Question: Plotting a Python function in Gnuplot is not straightforward although there
are some solutions. For example, one could either cast its values into an array or
manually translate its expression into Gnuplot's syntax. Here is an
example that uses the module <URL> as an interface:
'''
#!/usr/bin/env python
import Gnuplot
import numpy as np
## define function ##
func = lambda x, x0, y0, w: y0 * np.exp( -4*np.log(2) * ( (x-x0) / w )**2 )
# also works with a regular function:
# def func(x, x0, y0, w):
# return y0 * np.exp( -4*np.log(2) * ( (x-x0) / w )**2 )
popt = (10.1, 5, 2)
## linspace ##
x = np.linspace(0, 20, num=1000) # (x min, x max, number of points)
y = func(x, *popt)
func_linspace = Gnuplot.Data(x, y, with_='lines', title='linspace')
## expression "translation" (lambda only) ##
func_translation = Gnuplot.Func(
'{y0} * exp( -4*log(2) * ( (x-{x0}) / {w} )**2 )'.format(
x0=popt[0],
y0=popt[1],
w=popt[2],
),
title='expression translation')
## plot ##
g = Gnuplot.Gnuplot()
g.plot(func_linspace, func_translation)
'''
The first method works fine with a decent number of points but fails when
zooming-in too much or changing the window out of the array's limits, while the
second one works at any zoom level. To illustrate this point, let's zoom-in the
output of the previous script:

For this reason, it would be interesting to find a way to plot Python functions
(lambda or regular functions) as . I can think of two
solution: automatically translating the expression (works only for "simple"
lambda functions"), or having Gnuplot directly use the Python function.
## First solution: expression translation (simple lambda functions only)
This method would not only be tricky to automate, it would also be impossible
to implement with elaborate functions. However we could still use this method
for simple lambda functions. To sketch the behaviour of an implementation:
'''
>>> def lambda_to_gnuplot(func, popt):
... # determine if translation is possible
... # extract function expression and replace parameters with values
... return func_expression # str
>>> lambda_to_gnuplot(
... lambda x, x0, y0, w: y0 * np.exp( -4*np.log(2) * ( (x-x0) / w )**2),
... (10.1, 5, 2))
'5 * exp( -4*log(2) * ( (x-10.1) / 2 )**2 )'
'''
'lambda_to_gnuplot'
## Second solution: directly passing the Python function to Gnuplot
The "perfect" solution would be having Gnuplot use the Python function. In my
most daring dreams, it is something like:
'''
>>> def func(x, x0, y0, w):
... if x < x0:
... return 0
... else:
... return y0 * np.exp( -4*np.log(2) * ( (x-x0) / w )**2)
>>> func_direct = Gnuplot.PyFunction(lambda x: func(x, 10.1, 5, 2))
>>> g.plot(func_direct)
'''
This is the easiest solution to use, but its implementation would be very
tough, if not impossible. The answer may of course bypass 'Gnuplot.py'.
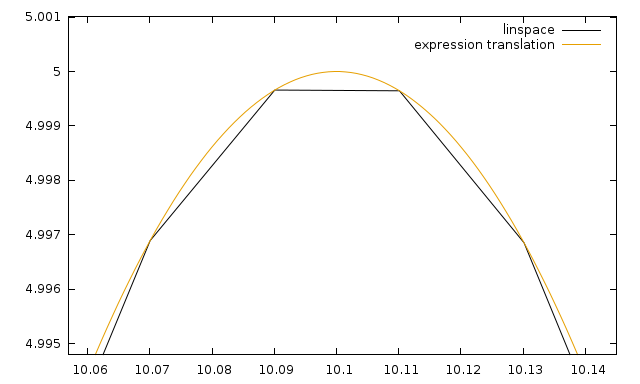
Answer: I am not sure if I'm fully answering your question, but you could try executing your python script as a system call within gnuplot passing the argument(s).
For instance, imagine the simple python script 'test.py':
'''
import sys
x=float(sys.argv[1])
print x**2
'''
which will return the square of the argument when called like this from a shell:
'''
:~$ python test.py 2
4.0
:~$ python test.py 3
9.0
:~$ python test.py 4
16.0
'''
Now, within gnuplot, turn this into a function:
'''
gnuplot> f(x) = real(system(sprintf("python test.py %g", x)))
gnuplot> print f(1)
1.0
gnuplot> print f(2)
4.0
gnuplot> print f(3)
9.0
gnuplot> print f(4)
16.0
'''
I added the 'real()' so that the string output from the system call is converted to float. This now allows you to use it as a regular gnuplot function. I don't need to mention this will take a lot longer to execute than just 'plot x**2':
'''
f(x) = real(system(sprintf("python test.py %g", x)))
plot f(x)
'''
<URL>